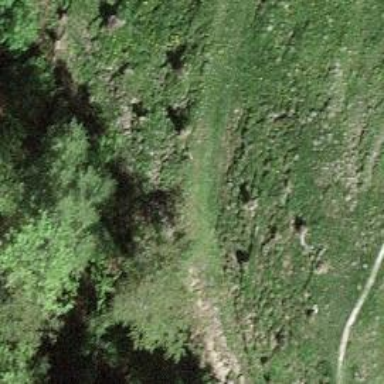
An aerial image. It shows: Ground path.